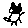
Label: cat